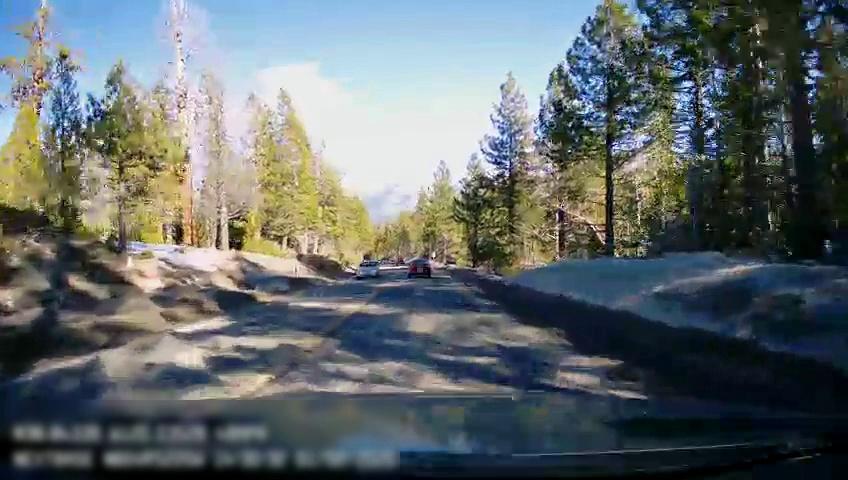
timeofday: Day
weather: Sunny
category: Drivable Space
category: Vehicles | Car
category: Vehicles | SUV
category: Vehicles | Car
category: Lanes | Opposite Lane
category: Lanes | Current Lane
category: Lanes | Opposite Lane